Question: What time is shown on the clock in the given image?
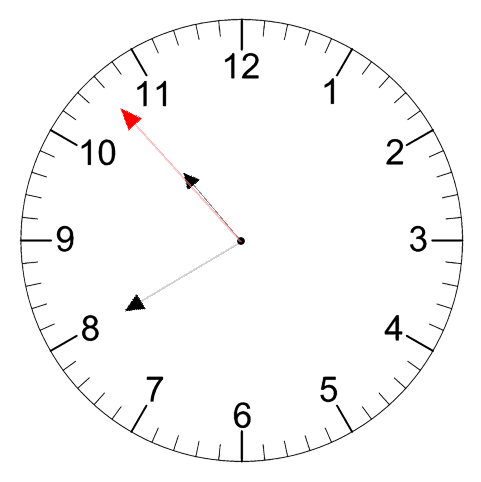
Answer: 10:39:53